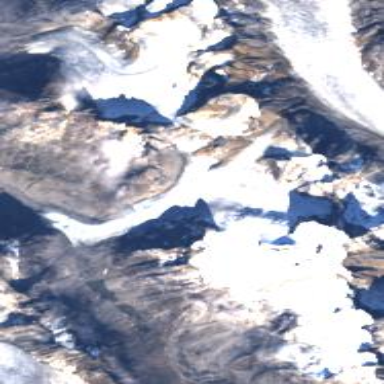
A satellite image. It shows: Majestic glacier in the distance.